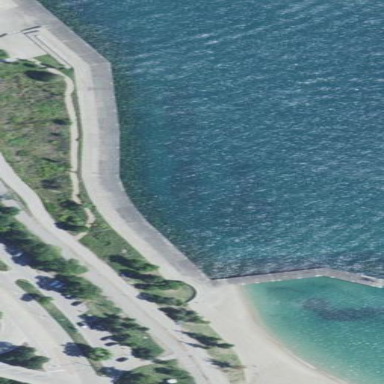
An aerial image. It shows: Breakwater structure.